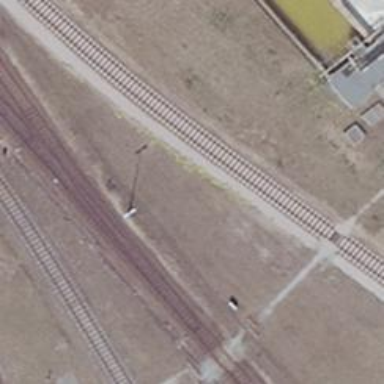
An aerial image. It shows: Railway yard.